Fundus camera: zeiss
Shooting center: fovea
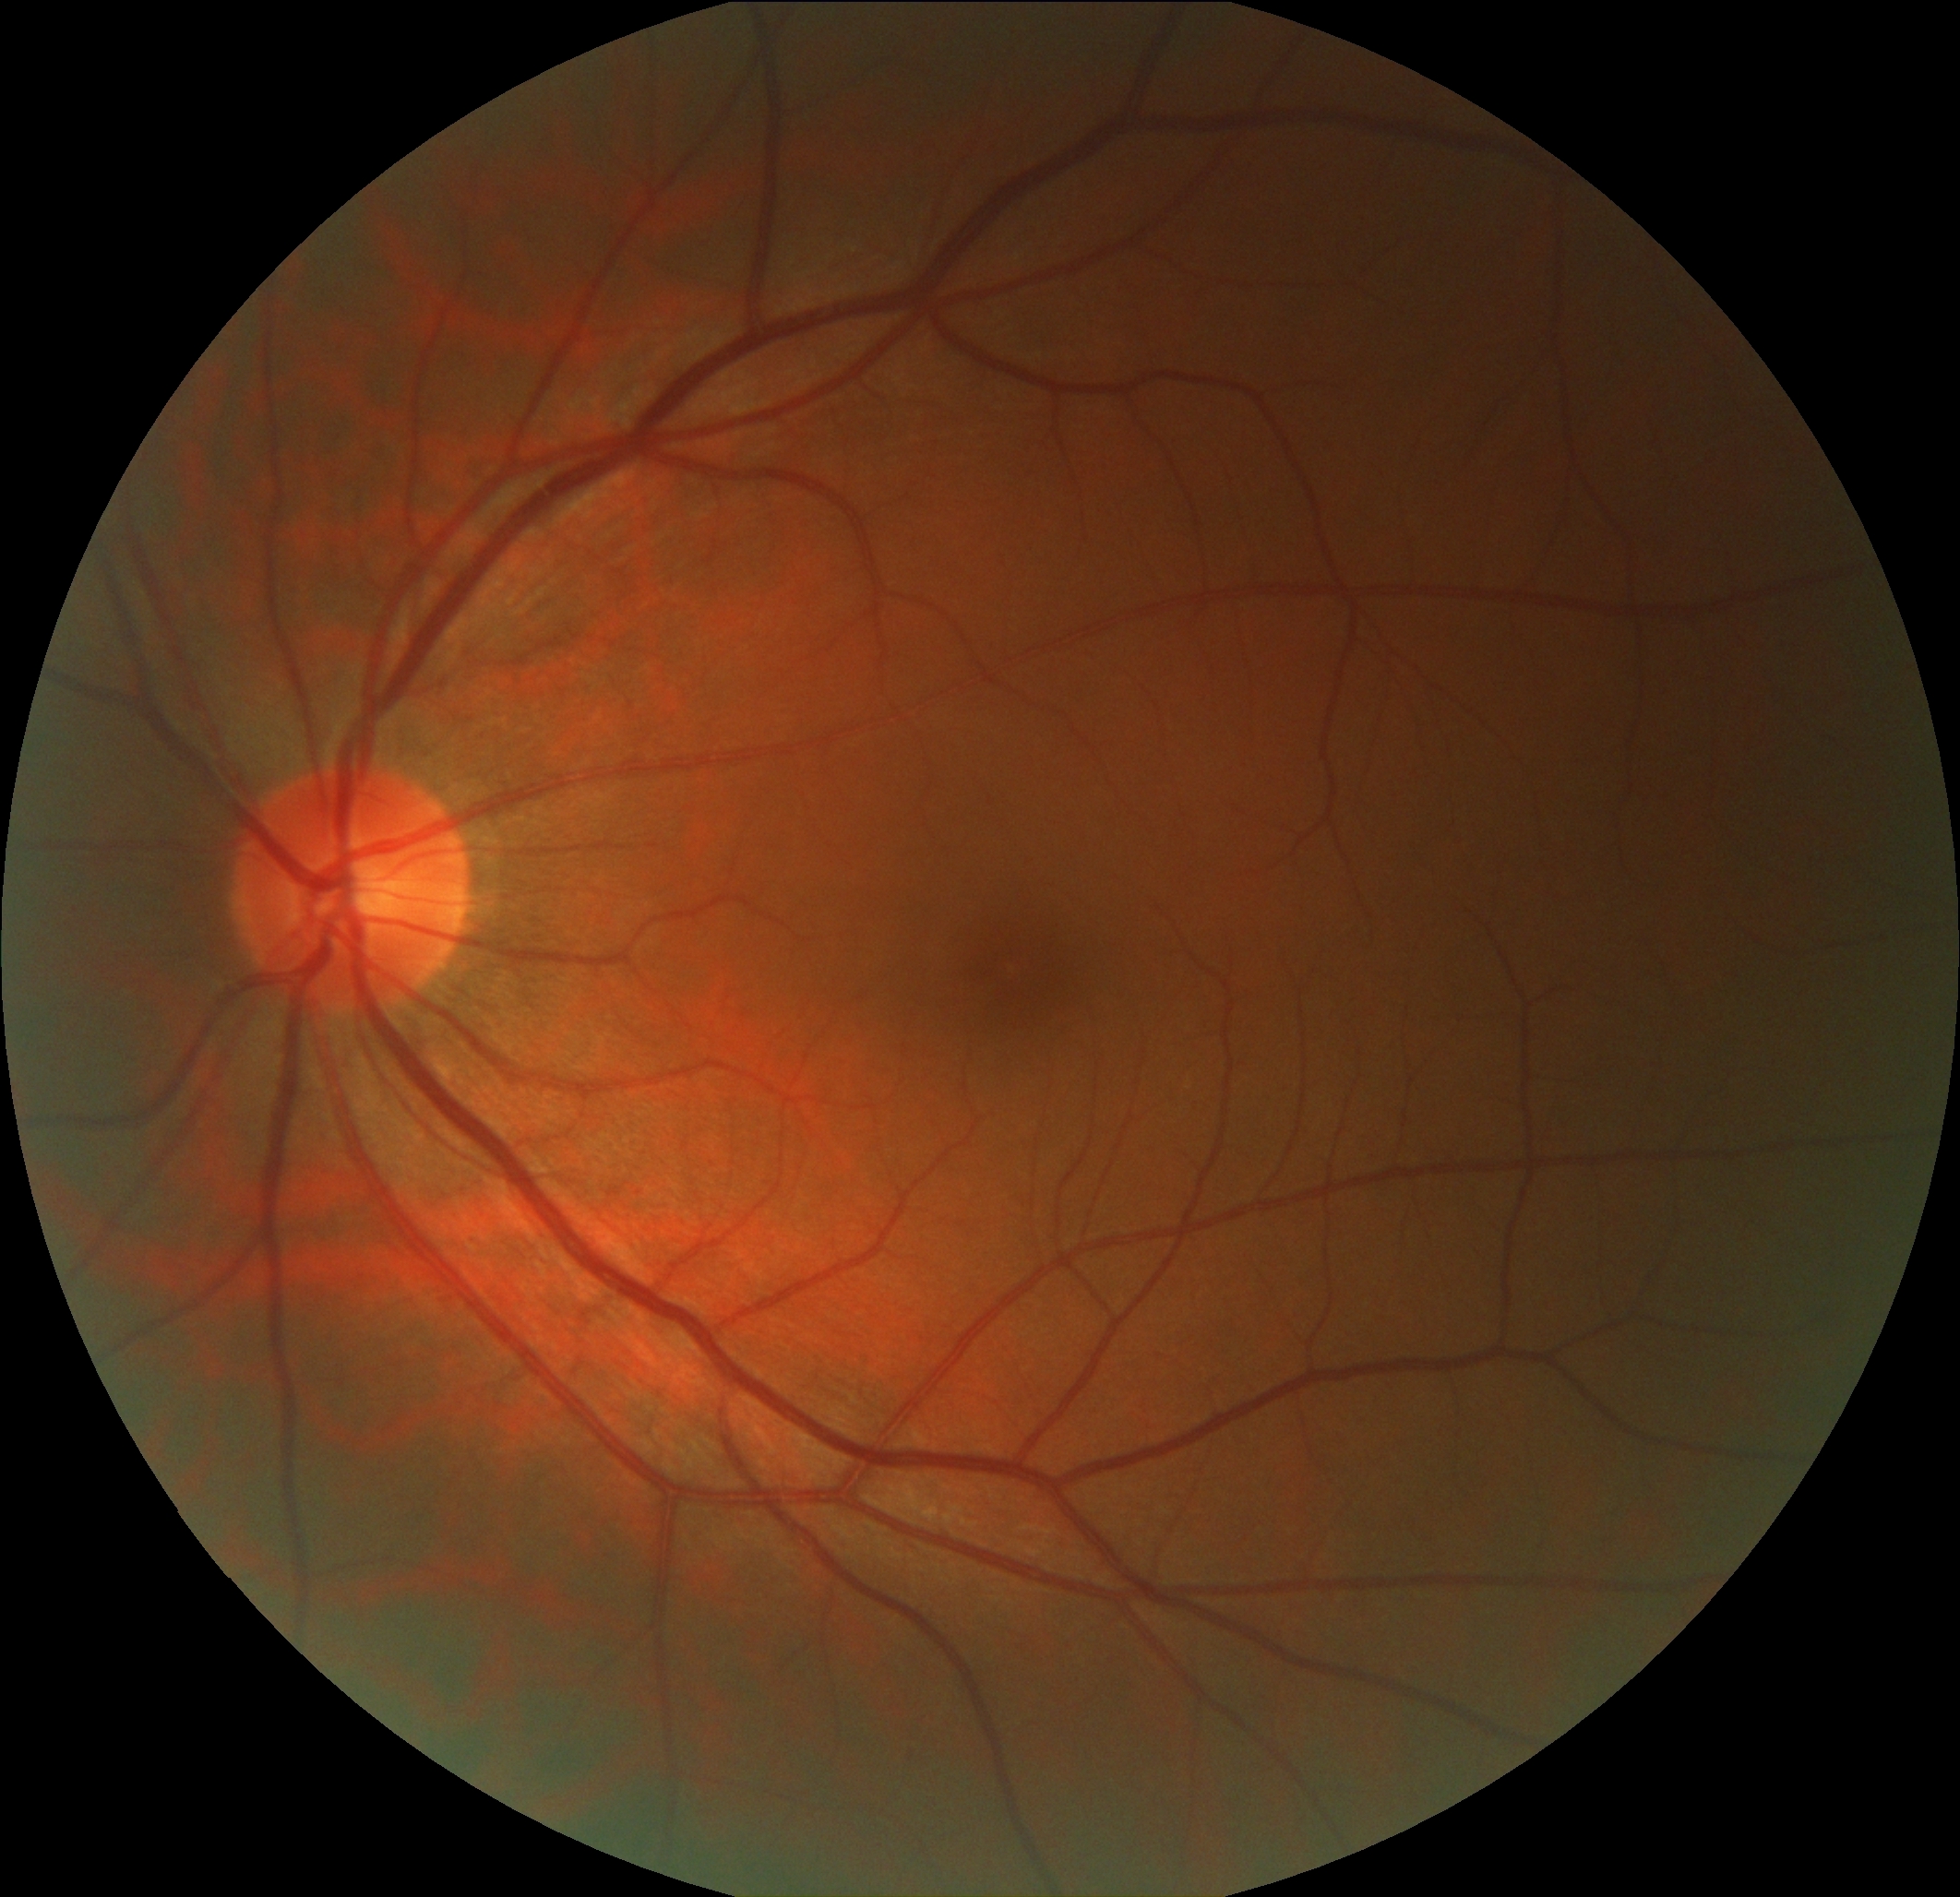
Pathologic myopia: no
Patchy retinal atrophy: present
Retinal detachment: absent